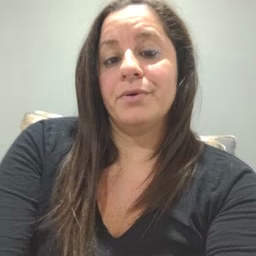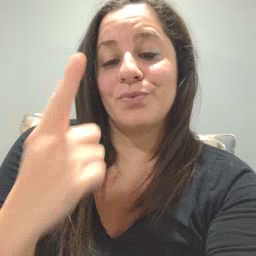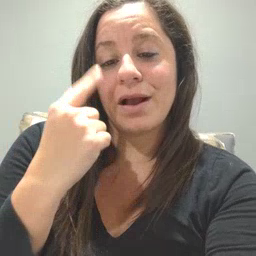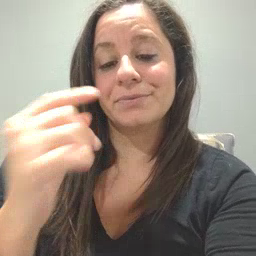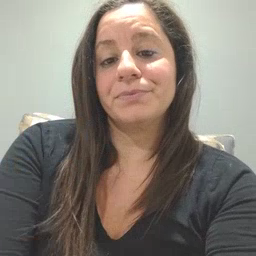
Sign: cry